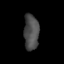
Tissue: skin
Cell type: Fibroblasts
Senescence score: 0.7595
Nuclear area (px): 520
Mean DAPI intensity: 76.652